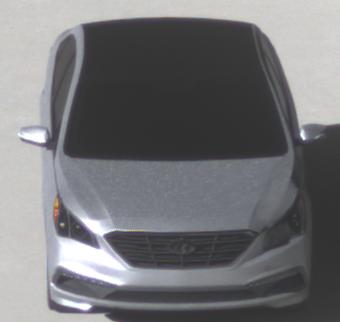
Make: Hyundai
Model: Sonata
Detailed model: Gen. 7
Model produced from: 2015
Model produced until: 2017
Doors: 4
Color: white
Road condition: dry road
Daytime: morning or afternoon
Contrast: high contrast